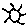
Label: sun